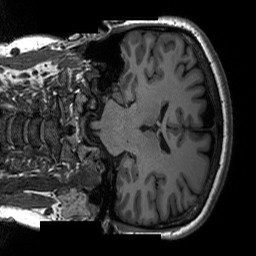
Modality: T1w
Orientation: coronal
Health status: ill
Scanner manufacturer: siemens
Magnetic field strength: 3 T
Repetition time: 2.3 s
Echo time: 0.00226 s